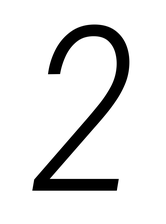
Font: Roboto-Italic_Condensed_Light_Italic